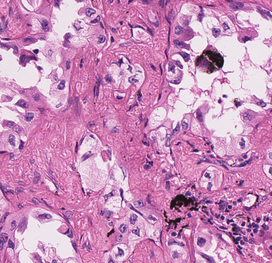
Tumor epithelial tissue: yes
Tumor-associated stroma tissue: yes
Normal tissue: no